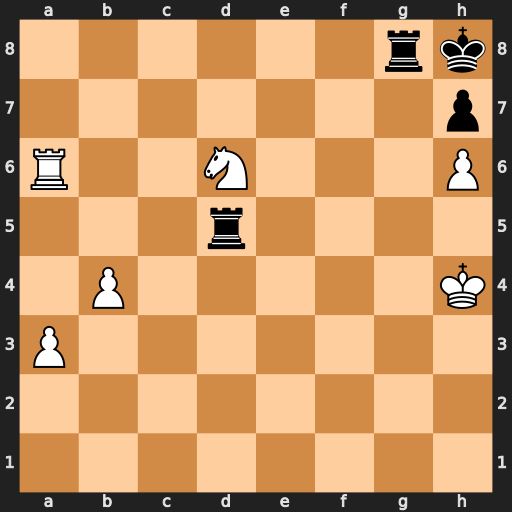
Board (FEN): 6rk/7p/R2N3P/3r4/1P5K/P7/8/8
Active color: w
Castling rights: -
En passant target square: -
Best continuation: Nf7#